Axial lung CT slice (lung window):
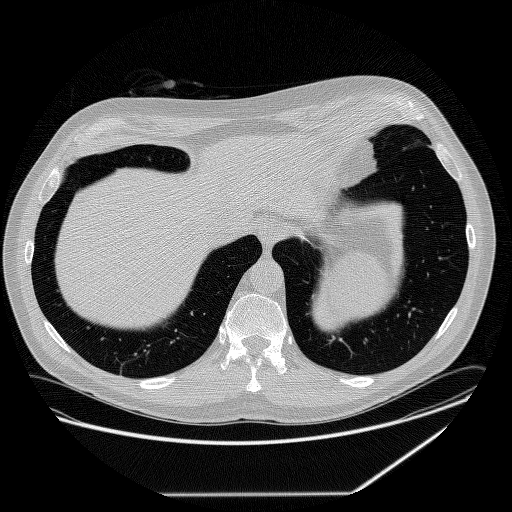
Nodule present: no